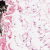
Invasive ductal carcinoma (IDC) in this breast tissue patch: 0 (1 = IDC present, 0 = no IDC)